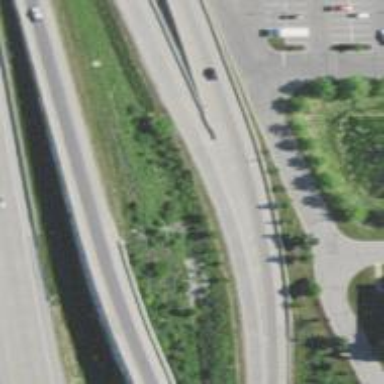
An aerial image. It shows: Asphalt motorway link.